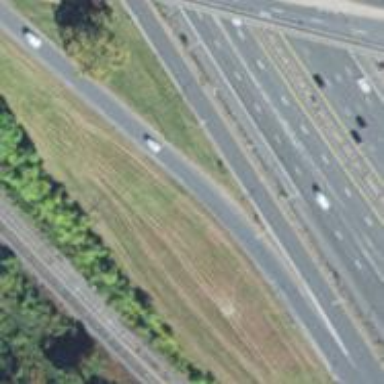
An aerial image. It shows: Primary link road with asphalt surface.